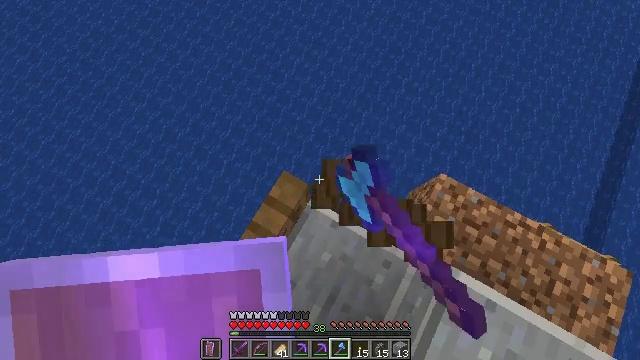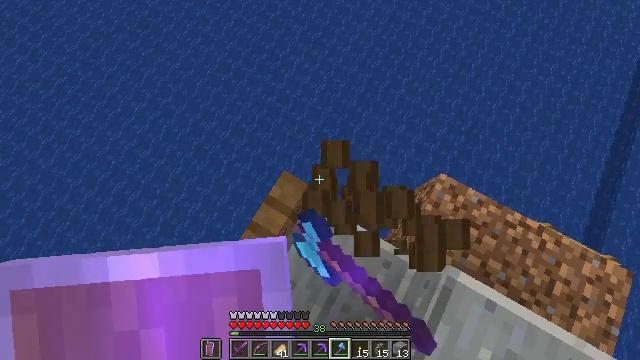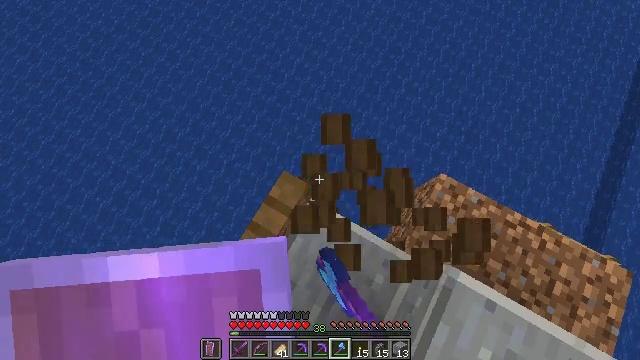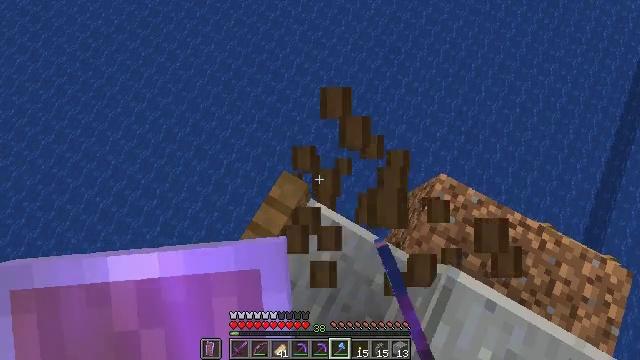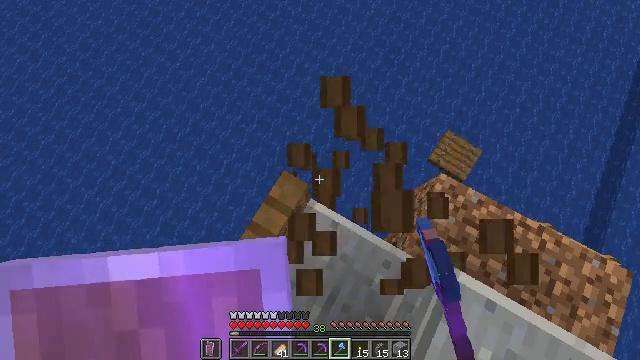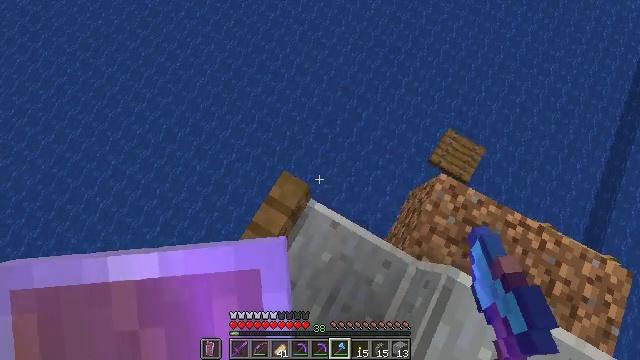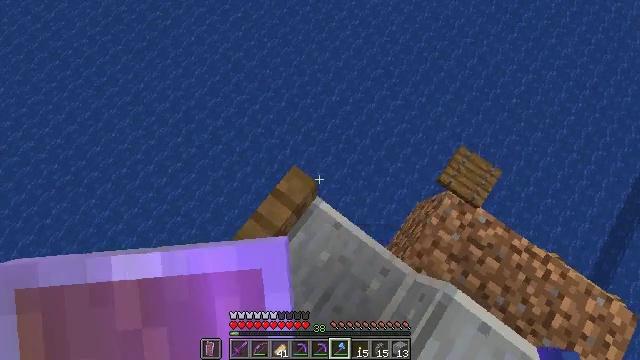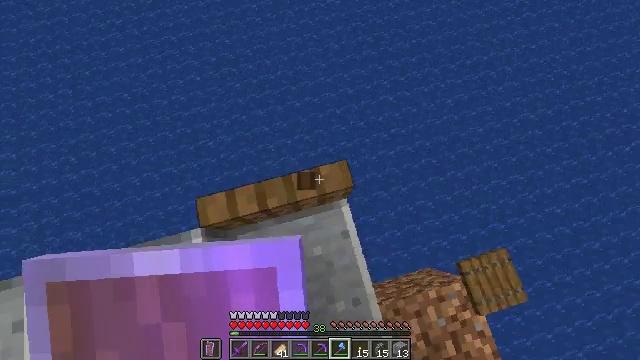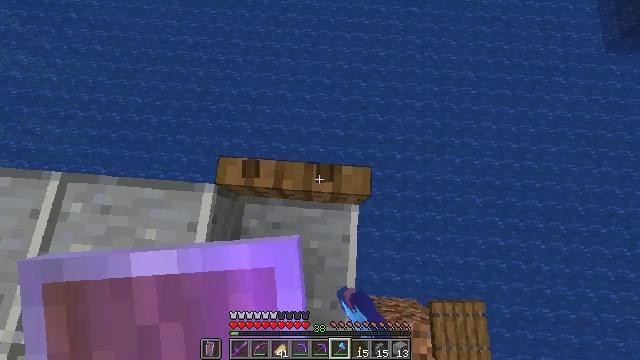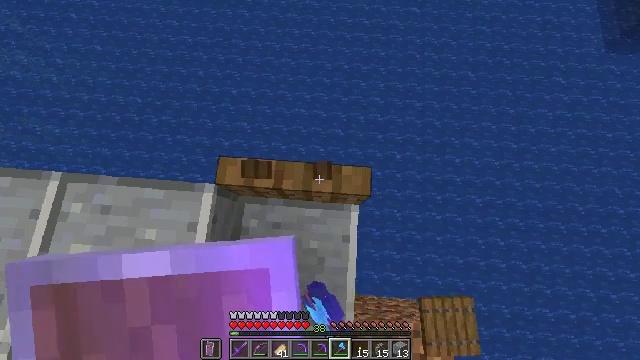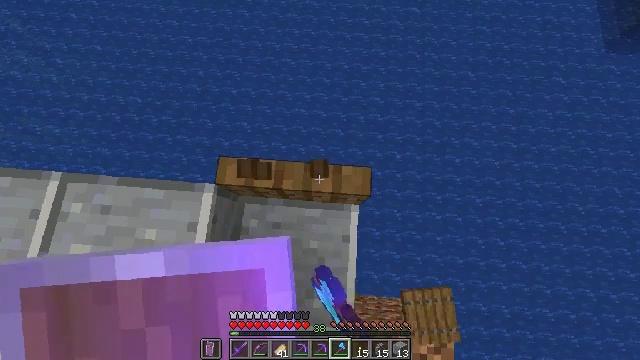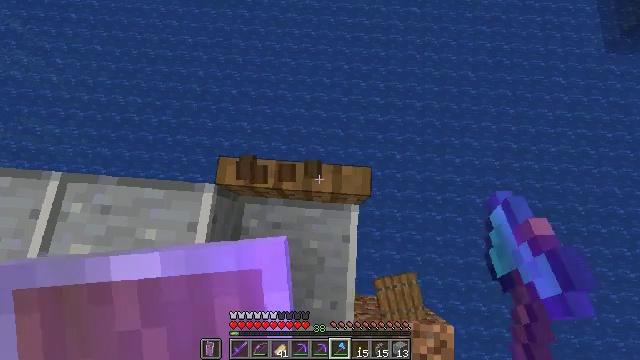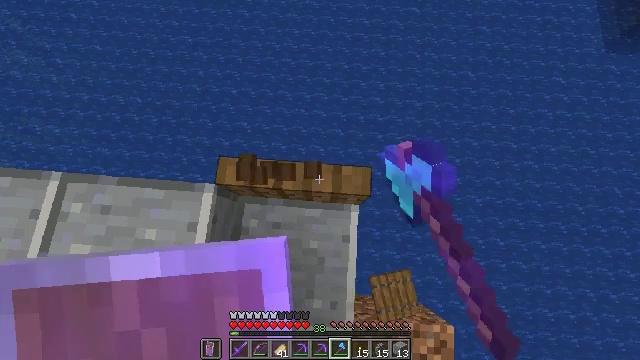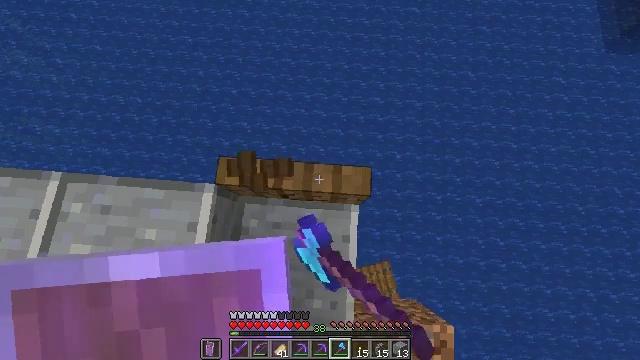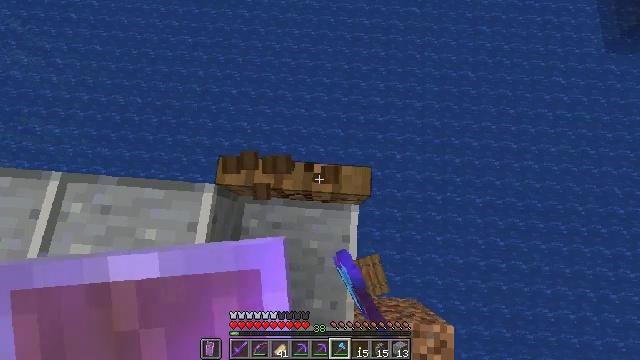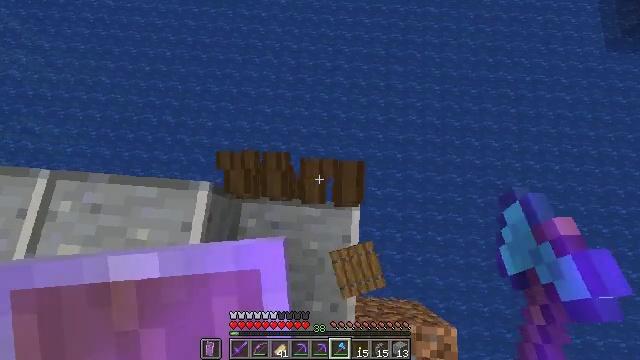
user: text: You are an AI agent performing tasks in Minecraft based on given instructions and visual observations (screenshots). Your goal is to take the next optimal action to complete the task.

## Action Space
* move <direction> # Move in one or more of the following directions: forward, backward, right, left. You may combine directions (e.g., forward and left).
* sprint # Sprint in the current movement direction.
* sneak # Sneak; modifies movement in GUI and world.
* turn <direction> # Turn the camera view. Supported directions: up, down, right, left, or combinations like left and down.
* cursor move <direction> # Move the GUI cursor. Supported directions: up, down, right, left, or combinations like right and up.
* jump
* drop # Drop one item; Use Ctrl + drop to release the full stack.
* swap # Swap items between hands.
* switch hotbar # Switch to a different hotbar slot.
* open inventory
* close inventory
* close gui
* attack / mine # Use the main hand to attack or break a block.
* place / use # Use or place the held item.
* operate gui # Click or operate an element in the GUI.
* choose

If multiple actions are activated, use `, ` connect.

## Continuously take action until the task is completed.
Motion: motion action
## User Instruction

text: Mine the spruce trapdoor by breaking it.
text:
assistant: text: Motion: attack / mine
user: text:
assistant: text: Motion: attack / mine
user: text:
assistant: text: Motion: attack / mine
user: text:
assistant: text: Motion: attack / mine
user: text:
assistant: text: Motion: attack / mine
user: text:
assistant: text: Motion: turn left, attack / mine
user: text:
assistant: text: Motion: turn left and down, attack / mine
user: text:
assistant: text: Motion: turn left and down, attack / mine
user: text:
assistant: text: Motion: attack / mine
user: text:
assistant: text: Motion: attack / mine
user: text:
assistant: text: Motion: attack / mine
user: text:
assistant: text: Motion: attack / mine
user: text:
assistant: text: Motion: attack / mine
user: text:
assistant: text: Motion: attack / mine
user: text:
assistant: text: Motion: attack / mine
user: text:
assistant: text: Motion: attack / mine
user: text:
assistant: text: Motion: attack / mine
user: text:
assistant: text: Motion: attack / mine
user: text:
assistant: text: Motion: attack / mine
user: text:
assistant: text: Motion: attack / mine